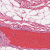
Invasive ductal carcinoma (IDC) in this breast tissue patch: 0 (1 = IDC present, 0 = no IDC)